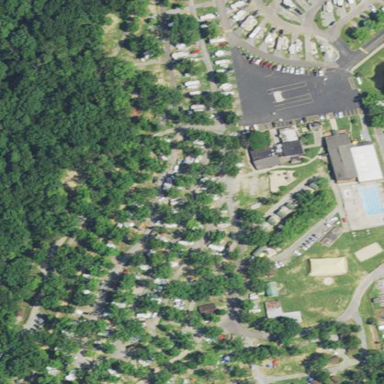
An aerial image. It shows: Caravan site with sanitary dump station.